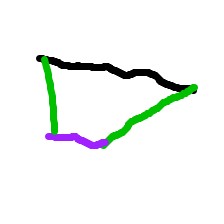
Shape: trapezoid